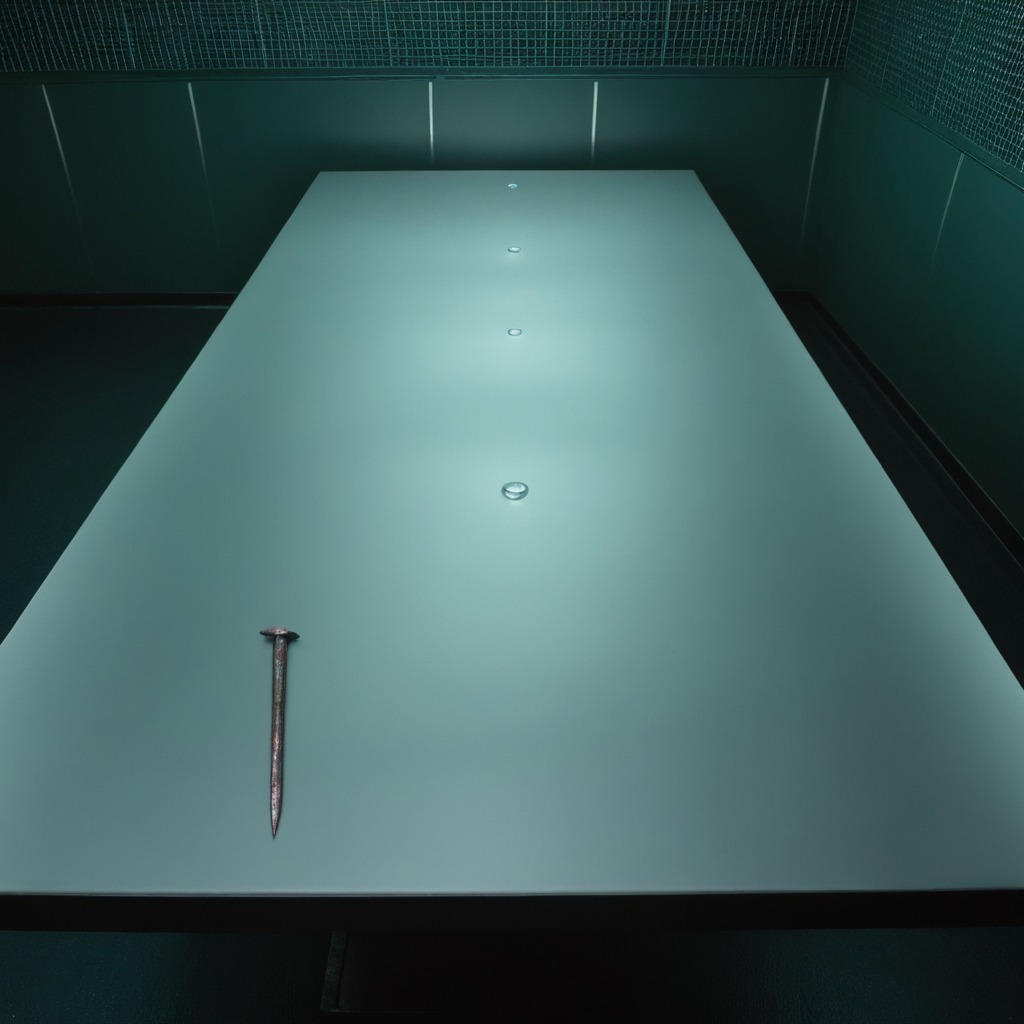
A nail is lying on a table in a railway signal maintenance room.